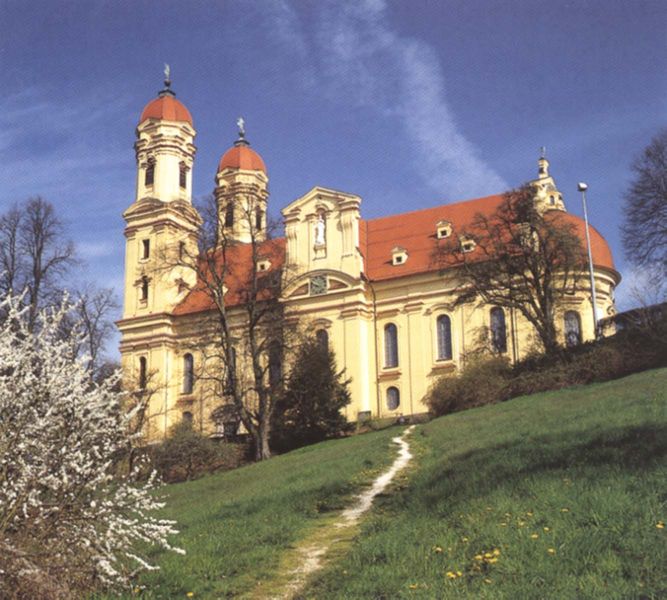
Titel: Wallfahrtskirche auf dem Schönenberg
Künstler: Michael Thumb
Standort: Ellwangen, Wallfahrtskirche Unserer lieben Frau auf dem Schönenberg (EU - D - BW)
Schlagwörter: blau, himmel, gelb, fenster, blüte, dach, rot, weg, wiese, barock, hügel, strauch, kirche, anhöhe, turm, farbig, fassade, figuren, uhr, foto, bayern, kuppeln, türme, zwiebelturm, portal, anöhe, schlehen